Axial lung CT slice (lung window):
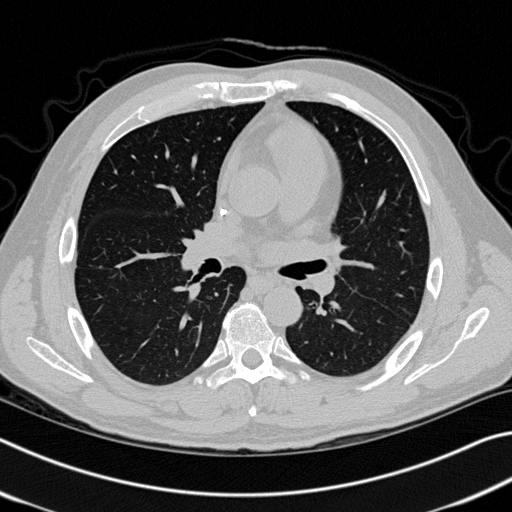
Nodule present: no